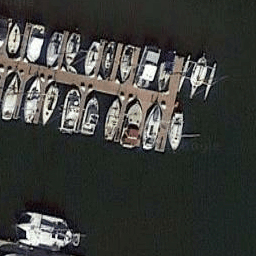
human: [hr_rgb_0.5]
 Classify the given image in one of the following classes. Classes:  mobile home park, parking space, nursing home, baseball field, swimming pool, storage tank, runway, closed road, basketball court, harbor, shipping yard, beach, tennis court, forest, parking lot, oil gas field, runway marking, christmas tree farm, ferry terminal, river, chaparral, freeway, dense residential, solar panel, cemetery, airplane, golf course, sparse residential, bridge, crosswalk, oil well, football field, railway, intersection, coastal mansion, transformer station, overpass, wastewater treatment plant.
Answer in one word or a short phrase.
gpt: harbor